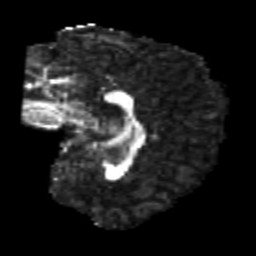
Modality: FA
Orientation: sagittal
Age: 24
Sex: male
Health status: healthy
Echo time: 0.074 s